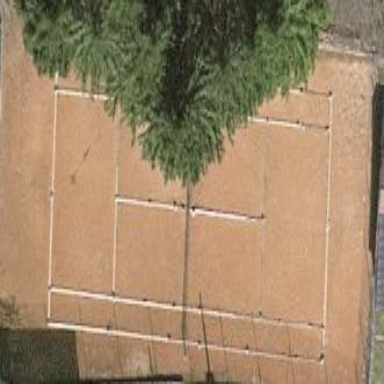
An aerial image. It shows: Tennis court on the leisure land pitch.